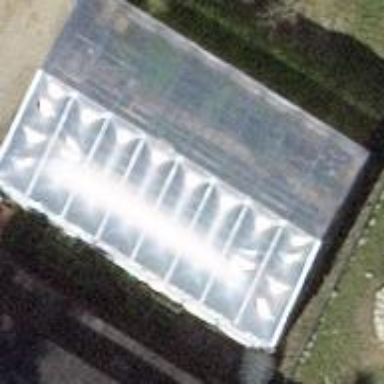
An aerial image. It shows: Greenhouse.